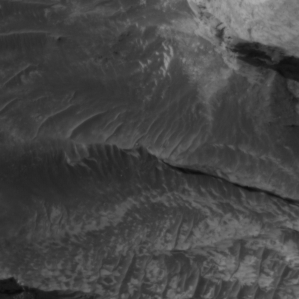
Label: non_frost